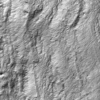
Label: not_dusty